Question: I have a ggplot with facets and colors. The colors are related to "ID" and the columns of the facets are related to "Type". One ID is always in the same Type but there are a different numbers of IDs in each Type. I would like to reset the colors with each column of the facets to have a bigger difference in the colors.
'''
ggplot(data = plt_cont_em, aes(x = Jahr, y = Konz)) +
geom_point(aes(color=factor(ID))) +
facet_grid(Schadstoff_ID ~ Type, scales = "free_y")
'''
Now it looks like:

I understand, that I have to introduce a dummy var for the color. But is there an easy way of numerating the IDs in each Type, starting in each Type with 1?
---
Since the data is confidential, I created dummy data that shows the same problem.
'''
ID<-c()
Type<-c()
Jahr<-c()
Schadstoff<-c()
Monat<-c()
Konz<-c()
for (i in 1:25){
#i = ID
#t = Type
t<-sample(c("A","B","C"),1)
for (j in 1:5){
#j = Schadstoff
if(runif(1)<0.75){
for(k in 2015:2020){
#k = Jahr
for(l in 1:12){
#l = Monat
if(runif(1)<0.9){
ID<-c( ID,i)
Type<-c( Type,t)
Jahr<-c( Jahr,k)
Schadstoff<-c( Schadstoff,j)
Monat<-c( Monat,l)
Konz<-c( Konz,runif(1))
}
}
}
}
}
}
tmp<- data.frame(ID,Type, Jahr, Schadstoff, Monat, Konz)
tmp<-tmp %>% group_by( Type) %>% mutate( Color=row_number())
p<-ggplot(data = tmp, aes(x = Jahr, y = Konz)) +
geom_point(aes(color=factor(Color)), size=0.8) +
facet_grid(Schadstoff ~ Type, scales = "free") +
theme_light() + theme(axis.text.x = element_text(angle = 45, hjust = 1))
p
'''
Problem still exists, that the grouping doesn't work and Color is unique for each line.
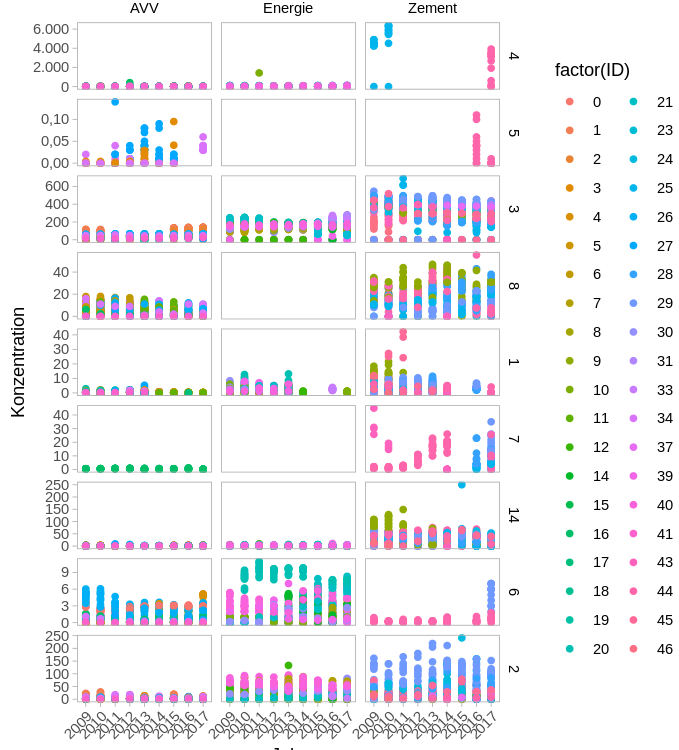
Answer: Using 'dplyr' you can 'group_by' Type and create a new column with the 'dense_rank' of the 'ID' inside each group:
'''
plt_cont_em %>%
group_by(Type) %>%
mutate(Type_ID = dense_rank()) %>%
ggplot() +
...
'''
This will 'rank' each ID from smallest to biggest inside the group, keeping records with the same ID with the same value.
You will probabily then want to exclude the legend, as it'll have little sense.
'''
library(dplyr)
library(ggplot2)
# Using provided random data
tmp <- tmp %>%
group_by(Type) %>%
mutate(Color = dense_rank(ID))
ggplot(data = tmp, aes(x = Jahr, y = Konz)) +
geom_point(aes(color = factor(Color)), size = 0.8) +
facet_grid(Schadstoff ~ Type, scales = "free") +
theme_light() +
theme(axis.text.x = element_text(angle = 45, hjust = 1))
'''

<URL>